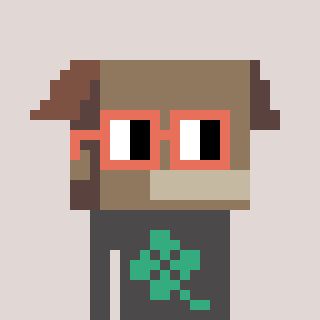
a pixel art character with square orange glasses, a box-shaped head and a grayscale-colored body on a warm background